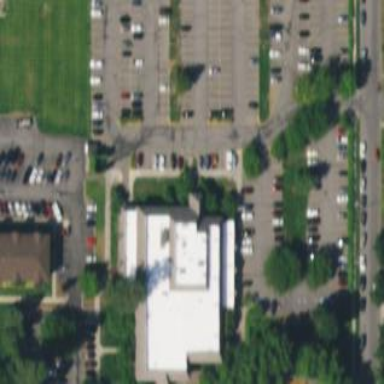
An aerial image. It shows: Library building.